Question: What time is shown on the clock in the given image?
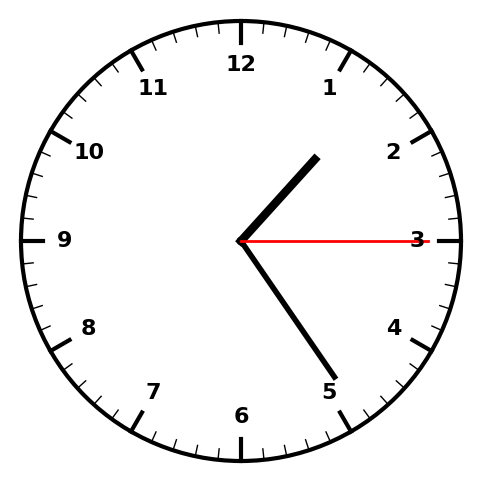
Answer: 01:24:15